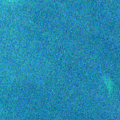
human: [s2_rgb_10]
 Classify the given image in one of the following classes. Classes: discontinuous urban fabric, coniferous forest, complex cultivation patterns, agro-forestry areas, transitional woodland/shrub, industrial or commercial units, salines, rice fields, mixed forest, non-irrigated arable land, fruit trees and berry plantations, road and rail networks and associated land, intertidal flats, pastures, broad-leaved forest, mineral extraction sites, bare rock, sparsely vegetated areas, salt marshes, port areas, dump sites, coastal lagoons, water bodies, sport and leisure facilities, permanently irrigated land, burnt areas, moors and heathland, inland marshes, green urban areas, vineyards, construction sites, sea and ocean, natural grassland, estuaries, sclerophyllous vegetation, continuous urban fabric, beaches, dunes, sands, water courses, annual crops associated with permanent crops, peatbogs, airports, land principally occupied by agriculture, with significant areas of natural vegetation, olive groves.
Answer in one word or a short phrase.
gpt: sea and ocean